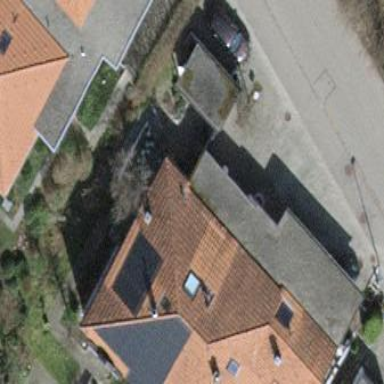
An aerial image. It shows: Terrace building.